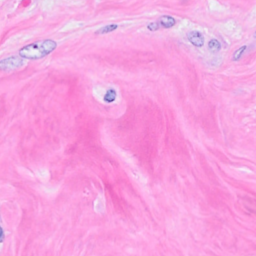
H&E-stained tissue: Breast